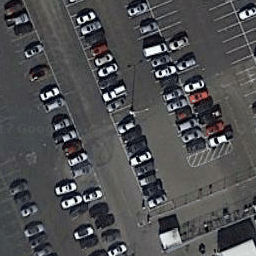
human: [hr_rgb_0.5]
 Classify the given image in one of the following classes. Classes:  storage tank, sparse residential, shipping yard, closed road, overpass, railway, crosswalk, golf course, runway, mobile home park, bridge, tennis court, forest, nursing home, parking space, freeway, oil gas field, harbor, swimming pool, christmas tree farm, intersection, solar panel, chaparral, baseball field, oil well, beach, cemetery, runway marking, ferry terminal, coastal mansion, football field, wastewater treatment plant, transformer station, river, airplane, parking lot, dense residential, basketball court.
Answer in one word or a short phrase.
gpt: parking lot